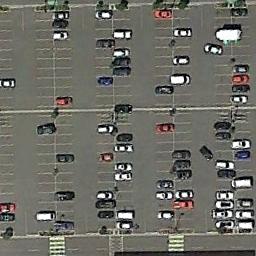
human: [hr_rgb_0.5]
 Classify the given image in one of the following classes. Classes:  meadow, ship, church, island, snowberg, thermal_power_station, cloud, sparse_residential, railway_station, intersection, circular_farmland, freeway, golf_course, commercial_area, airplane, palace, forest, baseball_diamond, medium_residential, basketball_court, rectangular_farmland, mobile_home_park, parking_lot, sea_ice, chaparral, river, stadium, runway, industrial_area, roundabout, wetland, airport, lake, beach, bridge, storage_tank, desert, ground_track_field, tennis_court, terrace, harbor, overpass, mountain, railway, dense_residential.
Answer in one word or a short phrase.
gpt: parking_lot